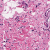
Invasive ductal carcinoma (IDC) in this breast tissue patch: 0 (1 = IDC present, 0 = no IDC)